Question: I've bound a NSSwitchCells column to a NSArrayController. The values ON/OFF are correctly displayed, however when I click on it, the value doesn't change. The switch box gives visual feedback of the clicking but the value remains the same (checked or unchecked).

I've tried all sort of binding options.
'''
NSDictionary *bindingOptions = [NSDictionary dictionaryWithObjectsAndKeys:
[NSNumber numberWithInteger:1], NSContinuouslyUpdatesValueBindingOption,
[NSNumber numberWithInteger:1], NSRaisesForNotApplicableKeysBindingOption,
[NSNumber numberWithInteger:1], NSConditionallySetsEditableBindingOption,
[NSNumber numberWithInteger:1], NSValidatesImmediatelyBindingOption,
nil];
[tableColumn bind:@"value" toObject:currentItemsArrayController withKeyPath:[NSString stringWithFormat:@"arrangedObjects.%@", editedColumnmetadata.columnBindingKeyPath] options:bindingOptions];
[(NSButtonCell*)cell setButtonType:NSSwitchButton];
[cell setTitle:@""];
[tableColumn setDataCell:cell];
'''
thanks
UPDATE: (binding to the cell ?)
'''
//[tableColumn bind:@"value" toObject:currentItemsArrayController withKeyPath:[NSString stringWithFormat:@"arrangedObjects.%@", editedColumnmetadata.columnBindingKeyPath] options:bindingOptions];
[cell bind:@"objectValue" toObject:currentItemsArrayController withKeyPath:[NSString stringWithFormat:@"arrangedObjects.%@", editedColumnmetadata.columnBindingKeyPath] options:bindingOptions];
'''
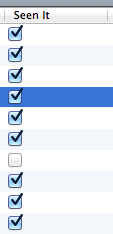
Answer: You have to follow below steps and let me know if you required some more details:-
First you have to bind your column of checkbox cell to arraycontroller inside binding inspector as attached in the screenshots below.

Second thing in your array controller if you want to update the value of checkbox cell then write this below action method and connect this action method to your table column of checkbox cell only.
'''
-(IBAction)clickChekBoxcell:(id)sender
{
NSInteger chkCell=[sender integerValue];
NSNumber *num=[NSNumber numberWithInteger:chkCell];
NSMutableDictionary *dict=[NSMutableDictionary dictionary];
for(dict in [arrCont arrangedObjects])
{
[dict setObject:num forKey:@"checkYesNo"];
}
[arrCont rearrangeObjects];
}
'''